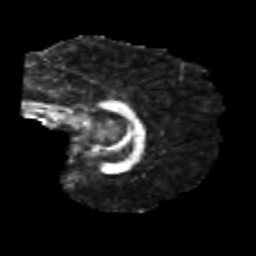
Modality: FA
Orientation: sagittal
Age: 21
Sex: female
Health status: healthy
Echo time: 0.074 s